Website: home-depot
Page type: review-order
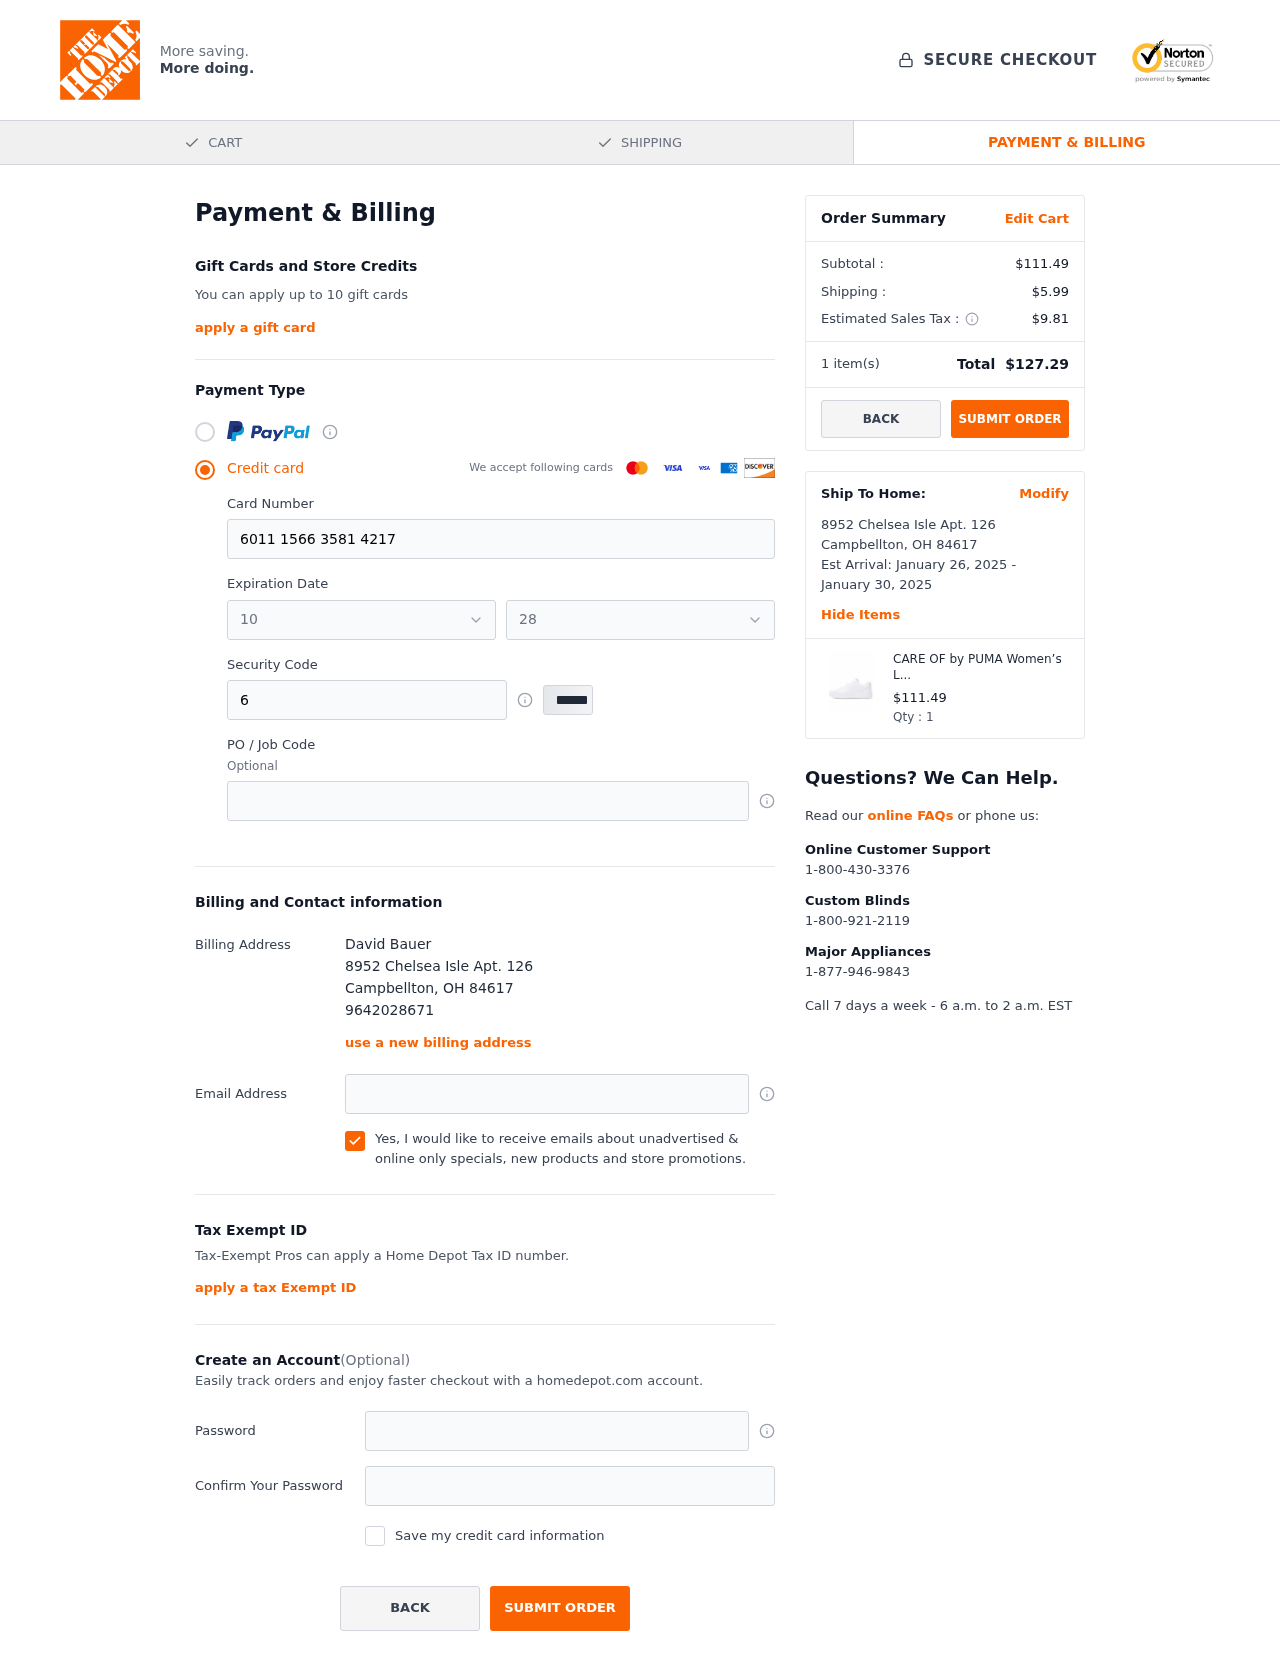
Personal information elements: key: PII_CARD_EXPIRY_MONTH
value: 10
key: PII_CARD_EXPIRY_YEAR
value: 28
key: PII_CITY
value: Campbellton
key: PII_FULLNAME
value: David Bauer
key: PII_PHONE
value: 9642028671
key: PII_POSTCODE
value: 84617
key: PII_STATE_ABBR
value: OH
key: PII_STREET
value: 8952 Chelsea Isle Apt. 126
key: PII_CARD_NUMBER
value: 6011 1566 3581 4217
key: PII_CARD_CVV
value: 606
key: PII_EMAIL
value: davidbauer@hotmail.com
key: PII_POSTCODE_FULL
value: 84617
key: PII_POSTCODE_NUMERIC
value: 84617
Product elements: key: PRODUCT1_NAME
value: CARE OF by PUMA Women’s Leather Platform Low-Top Sneakers
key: PRODUCT1_PRICE
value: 111.49
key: PRODUCT1_QUANTITY
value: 1
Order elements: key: ORDER_SUBTOTAL
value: $111.49
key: ORDER_SHIPPING_COST
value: $5.99
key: ORDER_TAX
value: $9.81
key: ORDER_NUM_ITEMS
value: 1
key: ORDER_TOTAL
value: $127.29
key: ORDER_SHIPPING_DATE
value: January 26, 2025
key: ORDER_DELIVERY_DATE
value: January 30, 2025